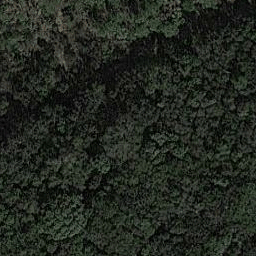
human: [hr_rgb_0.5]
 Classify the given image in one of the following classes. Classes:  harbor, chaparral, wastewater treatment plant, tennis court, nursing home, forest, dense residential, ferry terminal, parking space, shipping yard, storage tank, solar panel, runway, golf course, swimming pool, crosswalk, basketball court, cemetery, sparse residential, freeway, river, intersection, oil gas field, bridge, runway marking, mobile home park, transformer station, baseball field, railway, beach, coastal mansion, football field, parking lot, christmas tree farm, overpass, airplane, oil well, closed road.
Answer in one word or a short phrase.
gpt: forest